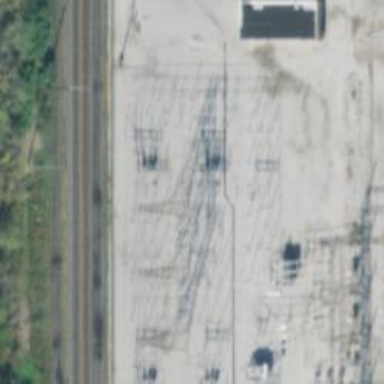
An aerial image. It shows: Lattice structure tower used for power distribution.